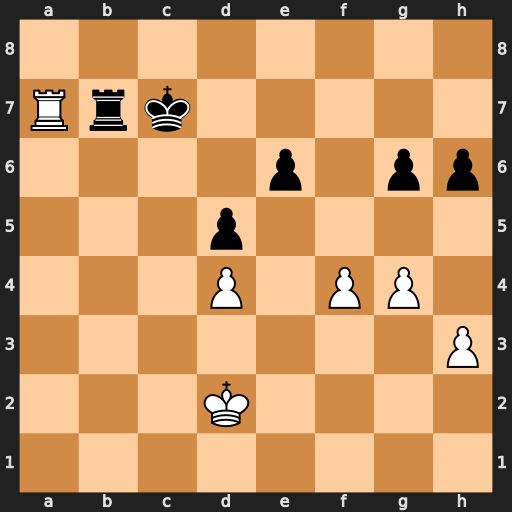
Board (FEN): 8/Rrk5/4p1pp/3p4/3P1PP1/7P/3K4/8
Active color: w
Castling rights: -
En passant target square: -
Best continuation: Rxb7+ Kxb7 f5 gxf5 gxf5